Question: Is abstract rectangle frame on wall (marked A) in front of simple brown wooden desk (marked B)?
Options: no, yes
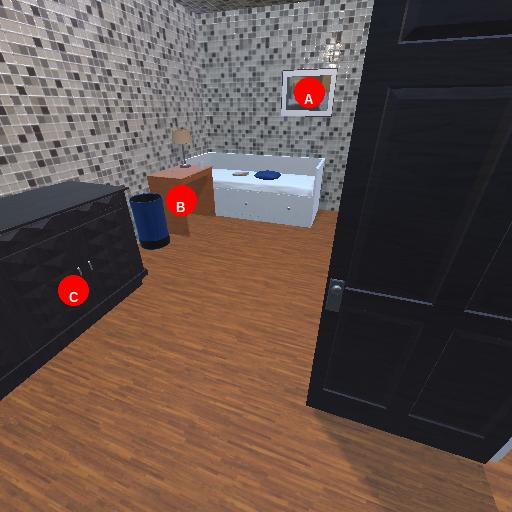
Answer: no